Question: My Program seems to Produce an String Index out of Range Error only for this Particular Input. The same code is working for other inputs. Will add the Output Screenshot and Code Below. I searched around - The fact that this error turns up only for a Single Input makes it tough to solve.
'''
int ind,len,vallen,amount,credits = 0;
String credit;
String value,item;
float oneamount;
// System.out.println("Credit Assignment");
ind=input.indexOf("is");
credit = input.substring(0, ind-1);
// System.out.println(credit);
//Seperate the Quantity and Item Name from the String
len = credit.length();
vallen= credit.lastIndexOf(" ");
value= credit.substring(0,vallen); //**Line 59**
item = credit.substring(vallen,len).trim();
System.out.println(value);
'''

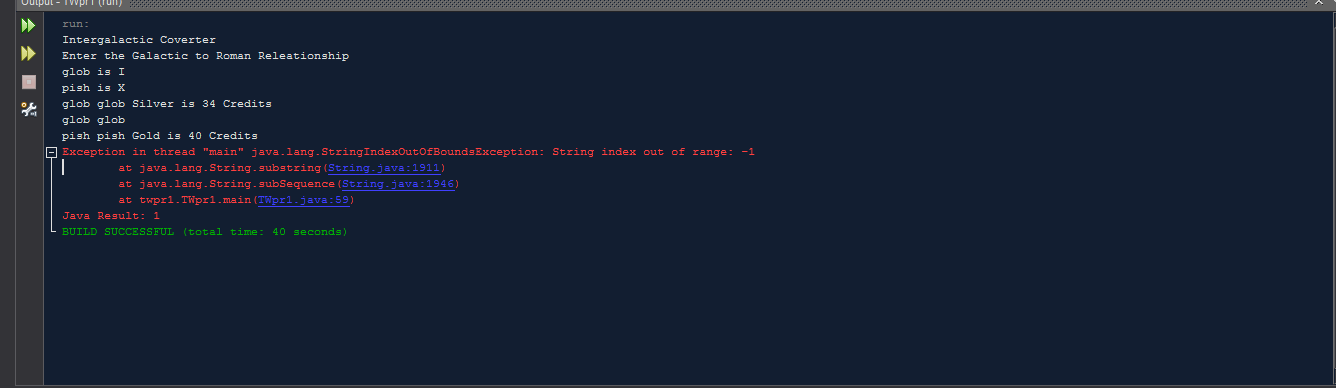
Answer: Crash with 'pish pish Gold is 40 Credits'
> I guess the search returns the index of 1 because "pish" contains
"is". Right ?
Right. 'ind' is 1, 'credit' is an empty string, and since no space can be found, 'vallen' is -1 and the exception occurs on the next line.